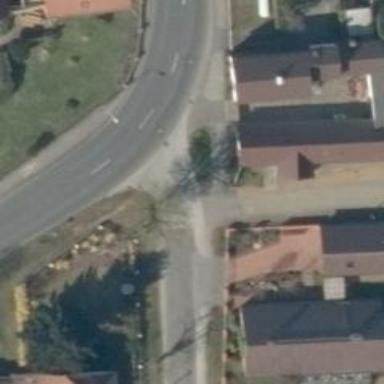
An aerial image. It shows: Residential road.